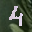
Label: 4